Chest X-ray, PA view. Patient: 41 years old, sex M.
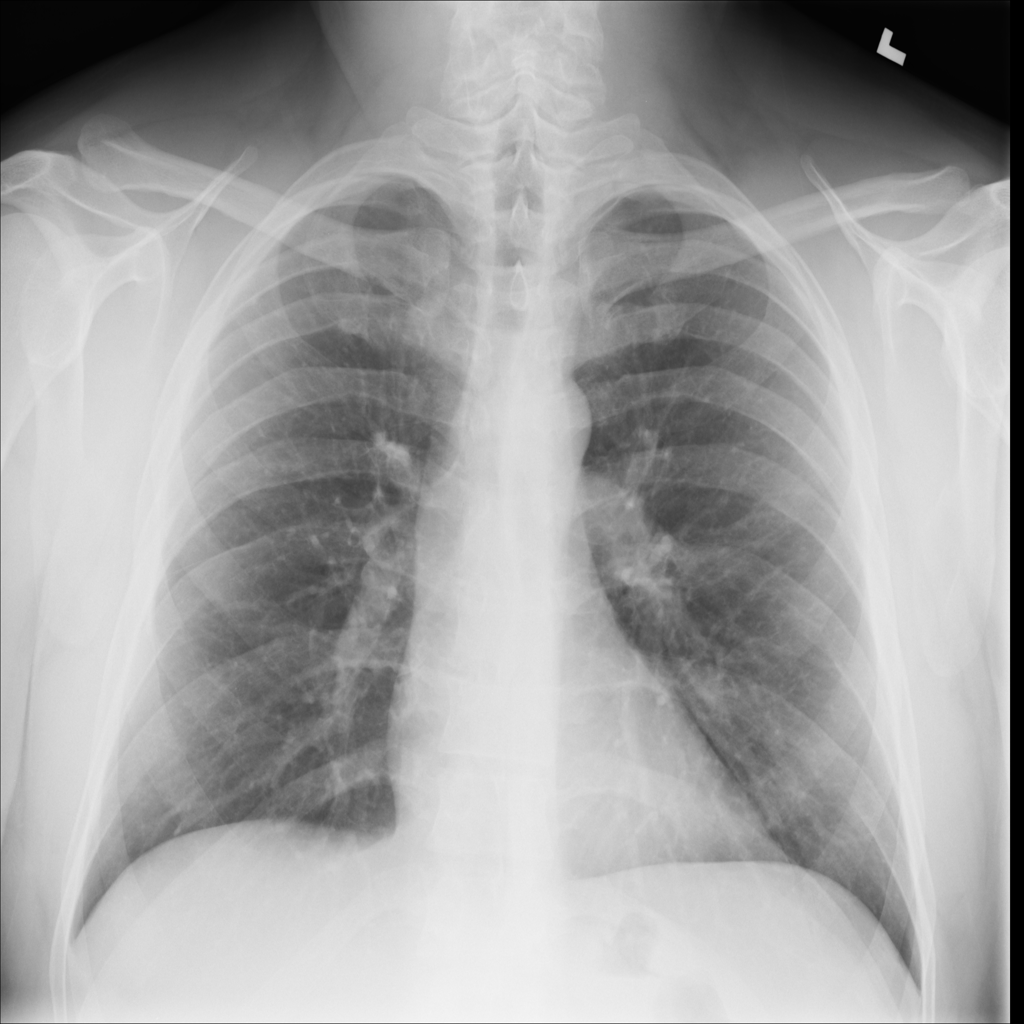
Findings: No Finding